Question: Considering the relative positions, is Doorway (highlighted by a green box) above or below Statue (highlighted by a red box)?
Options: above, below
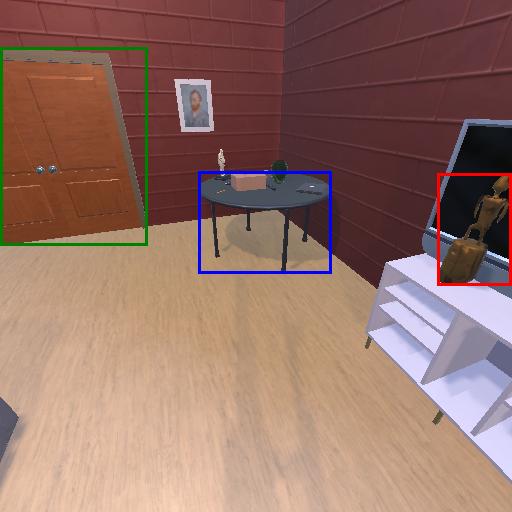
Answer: above